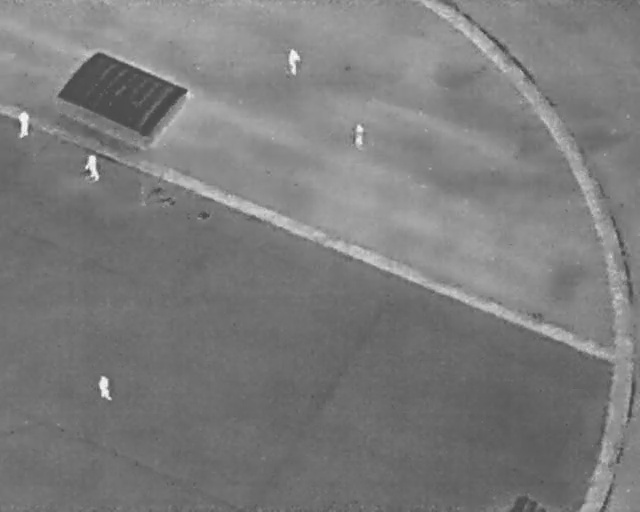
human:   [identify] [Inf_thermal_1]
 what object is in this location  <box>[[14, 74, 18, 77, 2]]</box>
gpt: <ref>1 large person at the bottom left</ref>

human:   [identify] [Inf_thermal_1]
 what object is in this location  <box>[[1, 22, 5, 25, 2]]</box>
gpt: <ref>1 large person at the top left</ref>